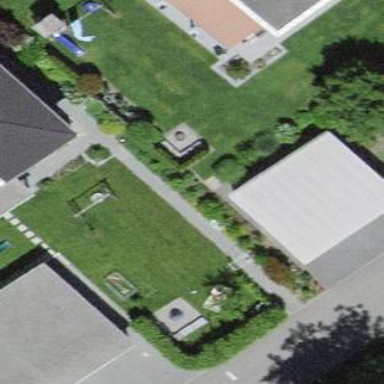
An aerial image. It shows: Carport structure.